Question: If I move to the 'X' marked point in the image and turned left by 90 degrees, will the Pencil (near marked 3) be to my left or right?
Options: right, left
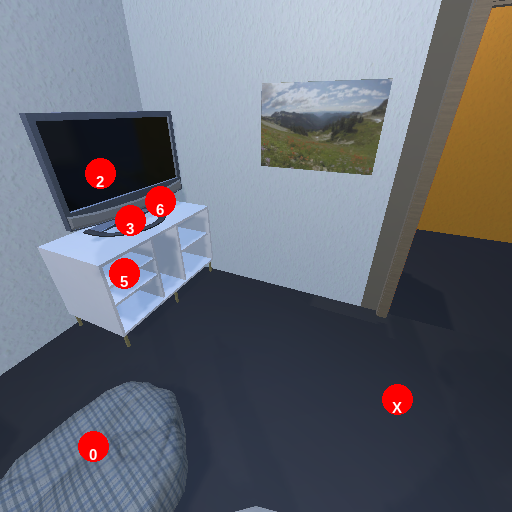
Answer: right